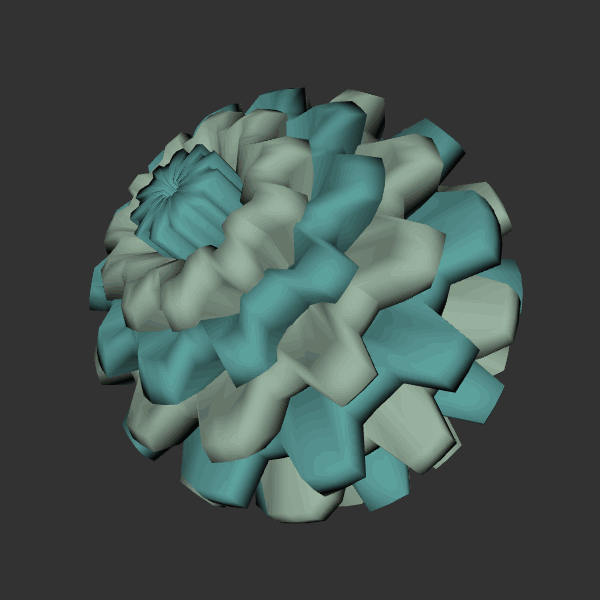
Background: dark